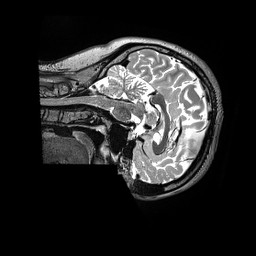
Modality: T2w
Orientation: sagittal
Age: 25
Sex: female
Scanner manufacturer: siemens
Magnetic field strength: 3 T
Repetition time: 3.2 s
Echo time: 0.564 s